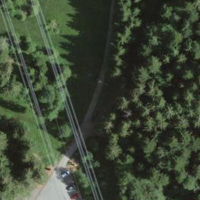
EUNIS habitat code: 44
Species observed at this site:
Caltha palustris
Parnassia palustris
Agapanthia villosoviridescens
Entephria infidaria
Vaccinium myrtillus
Galeopsis tetrahit